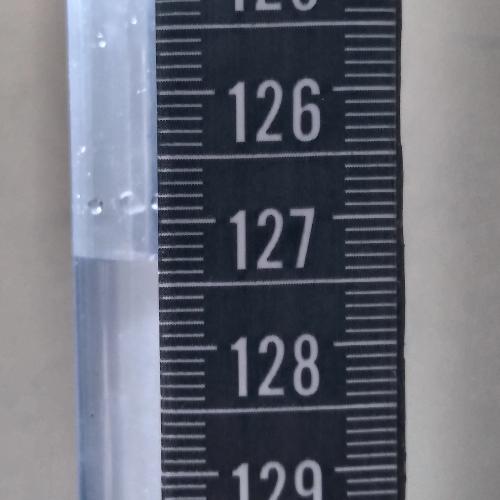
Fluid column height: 127.3 cm